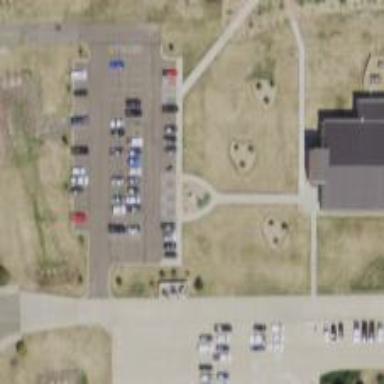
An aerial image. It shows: Parking space is available.